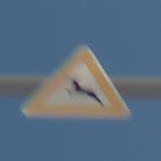
Verkehrszeichen: WildwechselRechts
Umgebung: Outdoor, Nature
Tageszeit: Midday
Wetter: Clear
Licht: Natural
Jahreszeit: NotSpecified
Kontrast: HighContrast